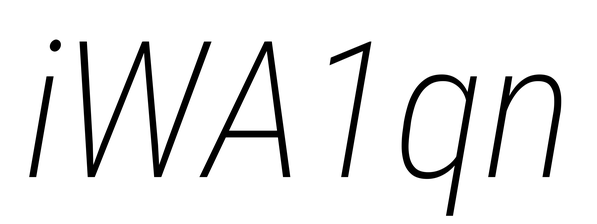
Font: Roboto-Italic_Condensed_ExtraLight_Italic